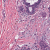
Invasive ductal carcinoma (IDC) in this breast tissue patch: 0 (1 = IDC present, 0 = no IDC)